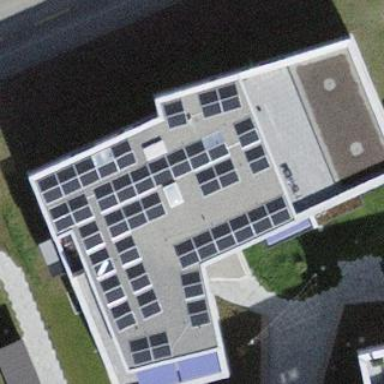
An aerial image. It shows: Building with tiled roof.